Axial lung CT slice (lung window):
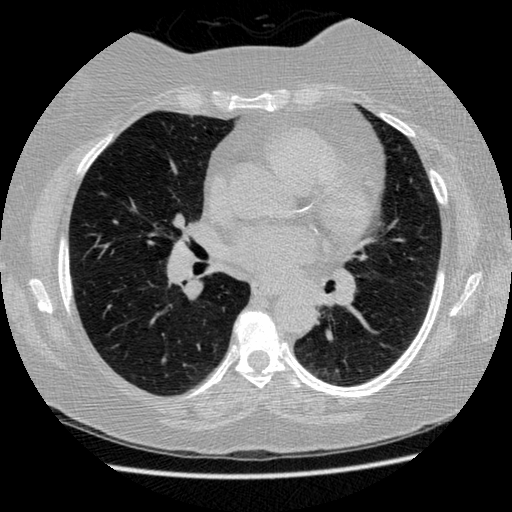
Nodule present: no